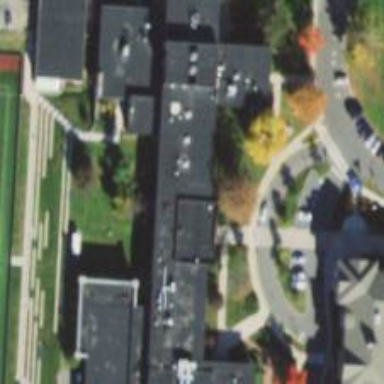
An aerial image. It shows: College building.